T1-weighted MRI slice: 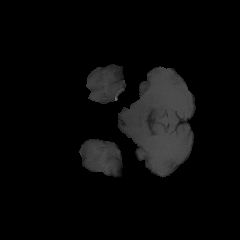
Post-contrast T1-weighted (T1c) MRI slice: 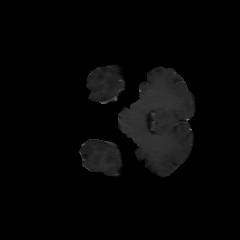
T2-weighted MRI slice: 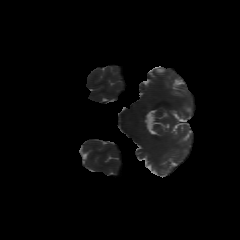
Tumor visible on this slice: no